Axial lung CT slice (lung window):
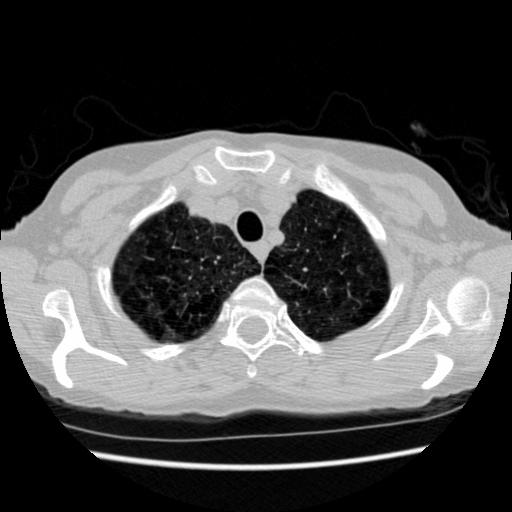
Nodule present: no